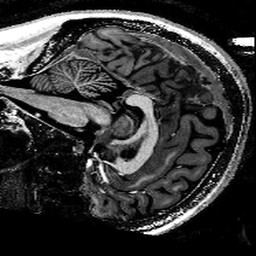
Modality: T1w
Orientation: sagittal
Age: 30
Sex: female
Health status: healthy
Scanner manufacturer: siemens
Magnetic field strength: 9.4 T
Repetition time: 6 s
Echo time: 0.003 s